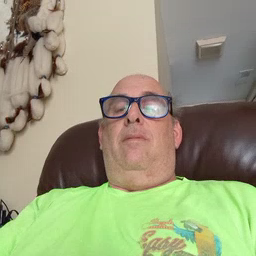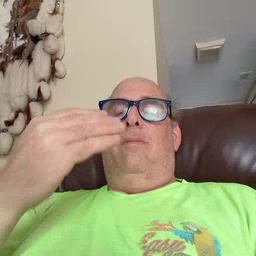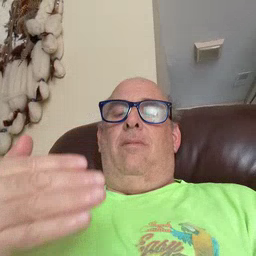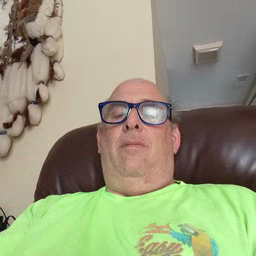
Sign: now